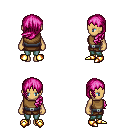
a pixel art fantasy rpg character, female body template, human, tanned skin, leather chest armor, teal pants, pink left-swept hairstyle, gold boots, four views (front, back, left, right), 2x2 character sprite sheet, small pixel art, hard edges, no anti-aliasing